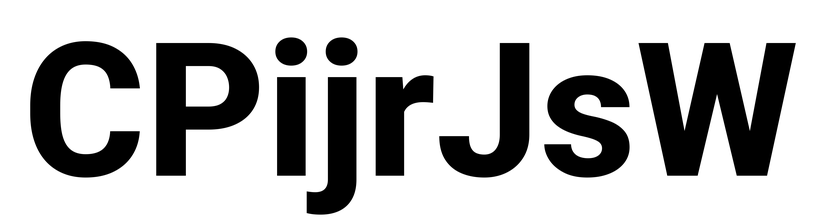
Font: Roboto_ExtraBold